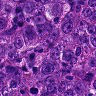
Metastatic tissue present: yes